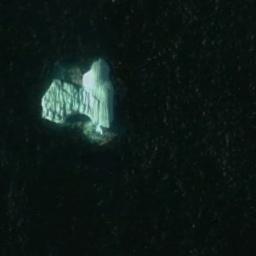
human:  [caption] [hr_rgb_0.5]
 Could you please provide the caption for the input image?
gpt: There is an ice on the deep blue sea .

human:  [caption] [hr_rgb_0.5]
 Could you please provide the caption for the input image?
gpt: A large piece of irregular ice and many small pieces of ice around it float on the deep blue sea .

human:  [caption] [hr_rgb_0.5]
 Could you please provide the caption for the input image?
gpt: An ice hummock float in the deep blue sea and the sea ice has a certain volume under the sea water .

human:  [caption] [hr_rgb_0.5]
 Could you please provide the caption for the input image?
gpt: Sea ice is surrounded by water .

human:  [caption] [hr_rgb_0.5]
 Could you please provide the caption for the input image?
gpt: One block of sea ice on a calm sea .